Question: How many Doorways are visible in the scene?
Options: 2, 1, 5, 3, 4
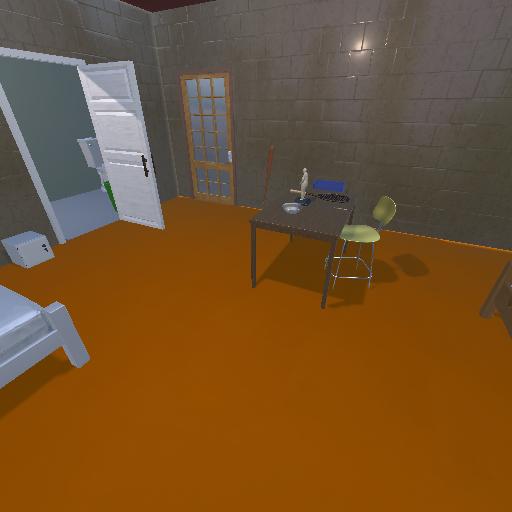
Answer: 2